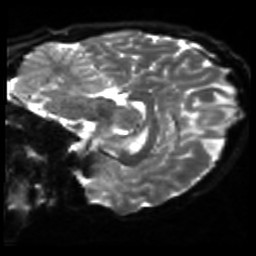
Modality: sbref
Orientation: sagittal
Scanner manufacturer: siemens
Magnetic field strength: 3 T
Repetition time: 4 s
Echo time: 0.0594 s